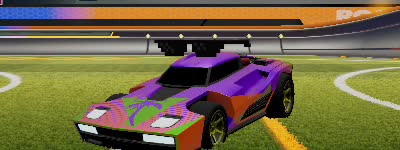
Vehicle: breakout